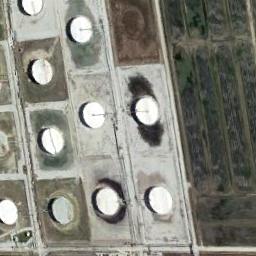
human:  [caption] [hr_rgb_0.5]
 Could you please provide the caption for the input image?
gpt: The grass is next to the storage tanks .

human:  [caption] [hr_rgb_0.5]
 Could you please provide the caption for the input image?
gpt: There are seven white storage tanks and a dozen black storage tanks on the lawn .

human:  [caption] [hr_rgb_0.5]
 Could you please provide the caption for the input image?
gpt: There are many different-sized storage tanks and many buildings in the factory, And there are large lawns in the factory .

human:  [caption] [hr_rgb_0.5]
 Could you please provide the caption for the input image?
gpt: There are many storage tanks on the bare land next to the grass .

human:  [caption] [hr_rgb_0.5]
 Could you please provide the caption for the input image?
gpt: There are some white storage tanks beside a green meadow .